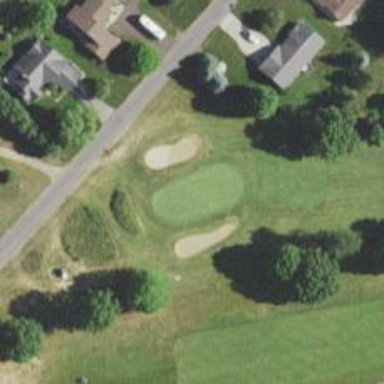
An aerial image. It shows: View of golf hole.